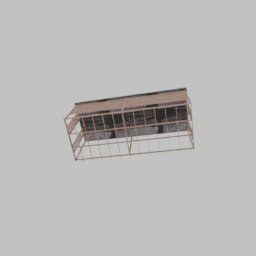
Label: architecture